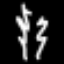
Label: palm tree